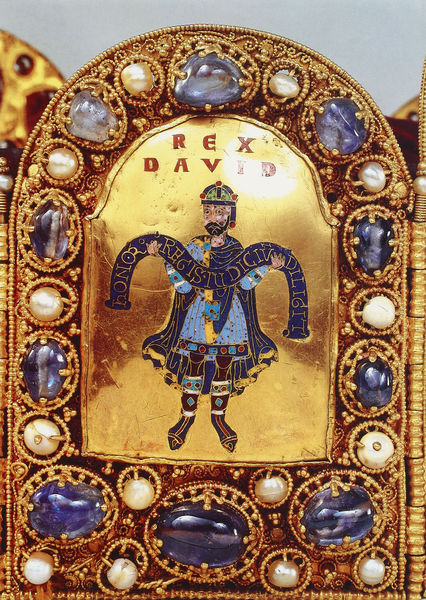
Titel: Reichskrone des Heiligen Römischen Reiches
Institution: Wien, Schatzkammer
Schlagwörter: blau, mann, weiß, ausschnitt, hintergrund, alt, steine, kirche, gold, edelsteine, krone, perlen, rund, schrift, könig, ornamente, verzierung, foto, segment, helm, antik, filigran, heilig, david, dekorativ, verzierungen, spruchband, rex, könig david, ve, davidskrone, dekorarativ